Aerial crown-view tile of a tropical tree (Barro Colorado Island, Panama), acquired 20241014:
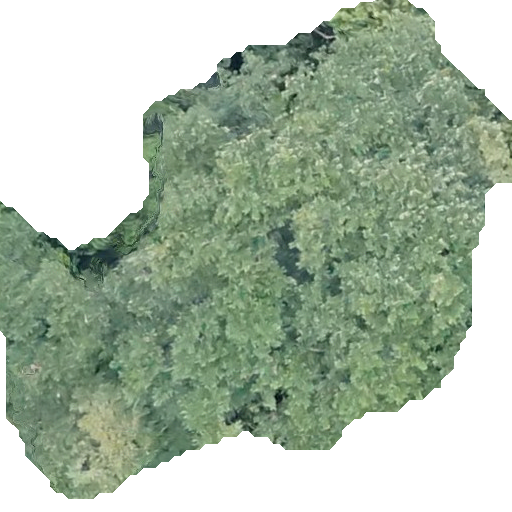
Species: Simarouba amara
GBIF accepted scientific name: Simarouba amara
Crown area: 261.832 m²